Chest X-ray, PA view. Patient: 8 years old, sex F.
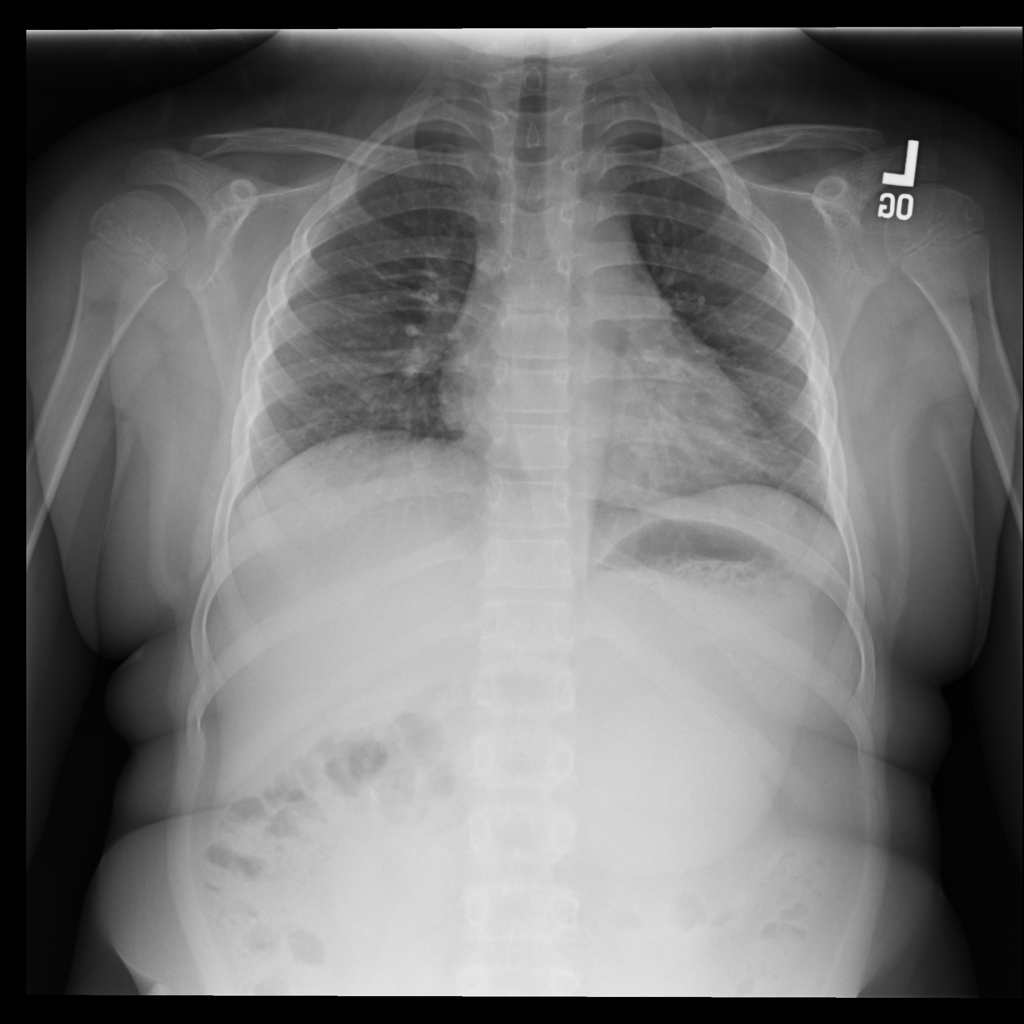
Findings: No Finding